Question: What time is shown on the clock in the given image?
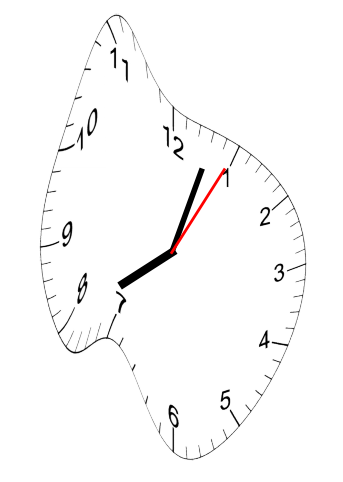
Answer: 08:03:05